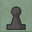
Piece: bP